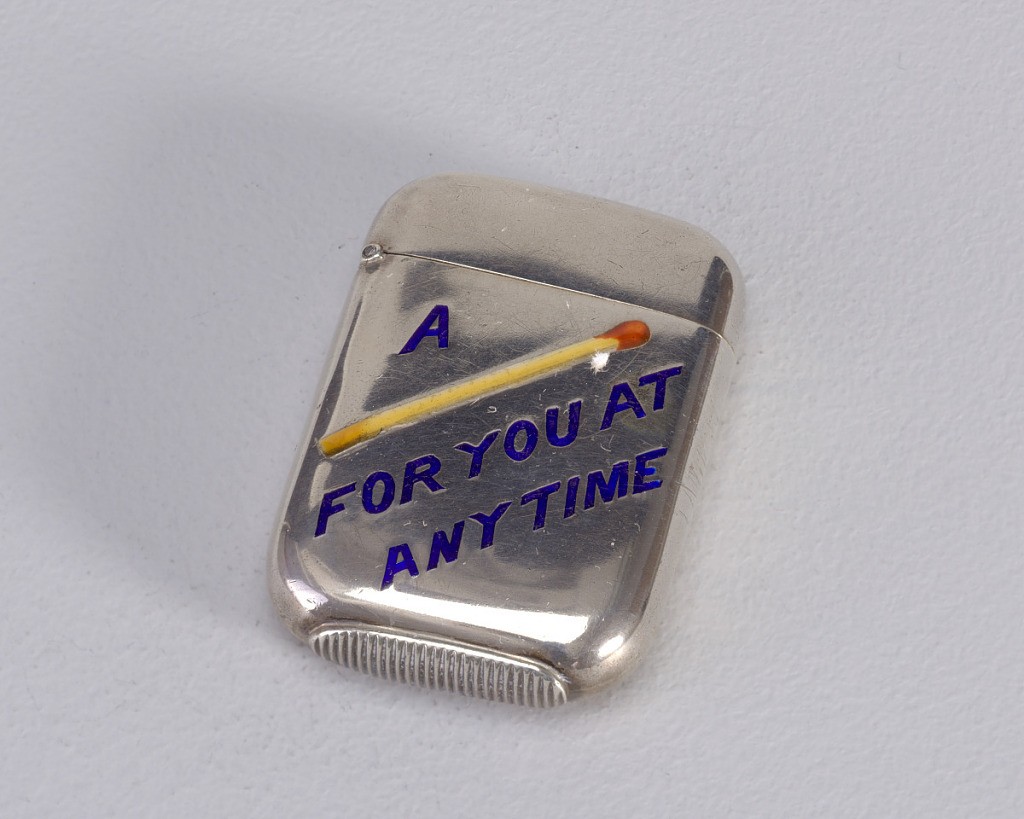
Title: "A [Match] For You At Any Time"
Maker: Sampson Mordan & Company
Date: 1886–87
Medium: Silver, enamel
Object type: Matchsafe
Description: Rectangular, rounded corners and sides, featuring polychrome enamel, word/picture rebus, inscribed "A [Match] For You At Any Time", with image of wooden match stick with red tip substituted for word "Match". Lid hinged on upper left. Striker on bottom.